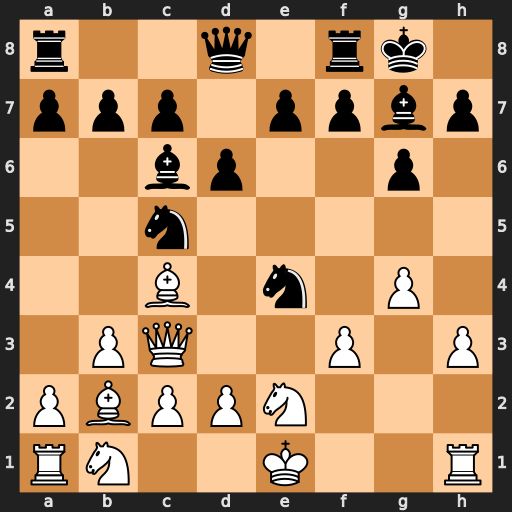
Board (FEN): r2q1rk1/ppp1ppbp/2bp2p1/2n5/2B1n1P1/1PQ2P1P/PBPPN3/RN2K2R
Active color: w
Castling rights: KQ
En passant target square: -
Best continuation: Qxg7#